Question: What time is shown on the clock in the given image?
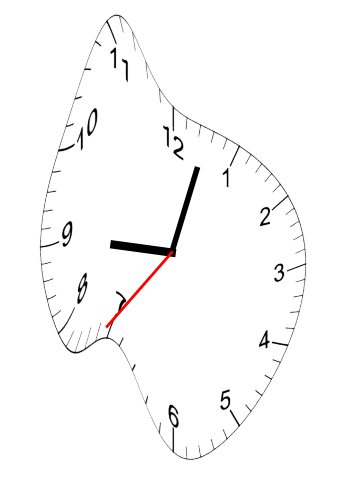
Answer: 09:02:36